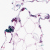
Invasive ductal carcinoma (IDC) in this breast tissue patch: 0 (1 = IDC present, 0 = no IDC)